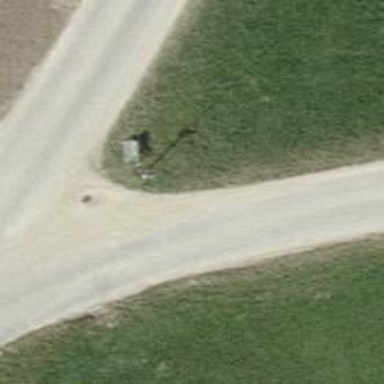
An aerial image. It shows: Guidepost with information.